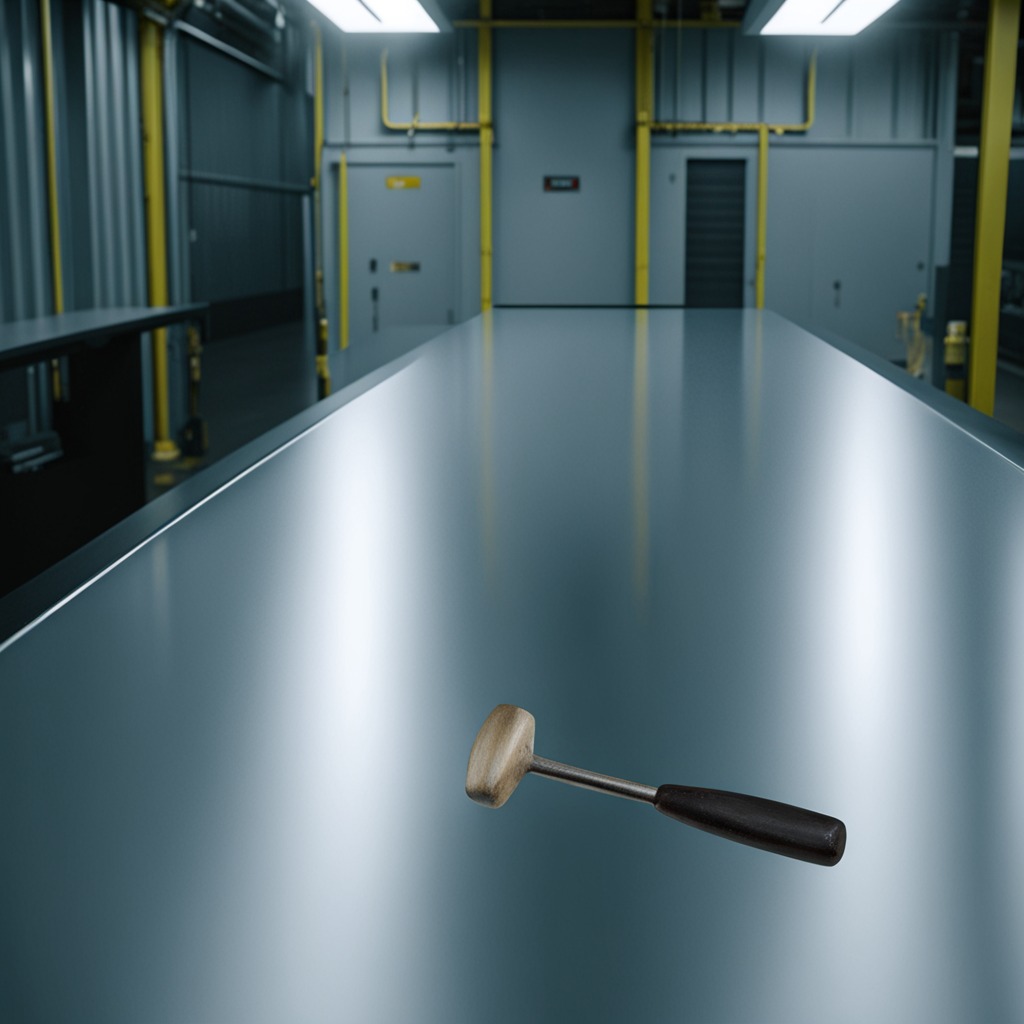
A hammer is lying on the table.